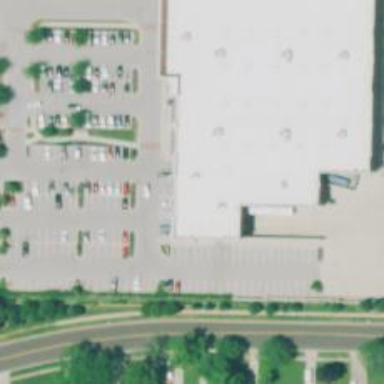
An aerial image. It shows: Parking space.